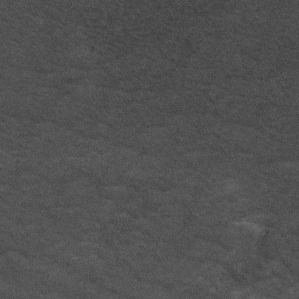
Label: frost